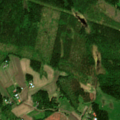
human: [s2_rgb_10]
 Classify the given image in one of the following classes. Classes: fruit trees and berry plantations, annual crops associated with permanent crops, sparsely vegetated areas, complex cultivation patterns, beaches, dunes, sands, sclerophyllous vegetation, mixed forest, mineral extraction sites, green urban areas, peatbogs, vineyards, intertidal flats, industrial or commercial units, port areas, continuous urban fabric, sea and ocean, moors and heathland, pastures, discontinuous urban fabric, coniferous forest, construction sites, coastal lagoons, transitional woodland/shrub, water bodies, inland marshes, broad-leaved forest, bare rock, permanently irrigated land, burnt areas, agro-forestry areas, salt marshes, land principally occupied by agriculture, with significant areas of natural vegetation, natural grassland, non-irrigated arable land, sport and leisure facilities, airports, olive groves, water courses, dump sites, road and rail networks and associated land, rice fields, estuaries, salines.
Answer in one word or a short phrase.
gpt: non-irrigated arable land, land principally occupied by agriculture, with significant areas of natural vegetation, coniferous forest, mixed forest, transitional woodland/shrub